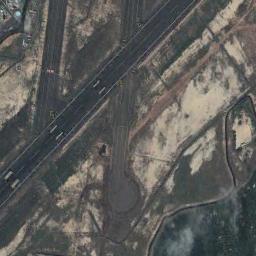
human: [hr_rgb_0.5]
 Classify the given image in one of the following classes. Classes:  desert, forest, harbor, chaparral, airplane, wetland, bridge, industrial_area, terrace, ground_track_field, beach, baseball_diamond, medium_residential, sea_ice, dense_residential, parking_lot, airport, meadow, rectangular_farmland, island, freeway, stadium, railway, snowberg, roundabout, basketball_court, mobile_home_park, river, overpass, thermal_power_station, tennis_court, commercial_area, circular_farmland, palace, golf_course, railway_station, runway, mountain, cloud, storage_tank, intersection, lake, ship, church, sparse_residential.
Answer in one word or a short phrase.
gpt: runway